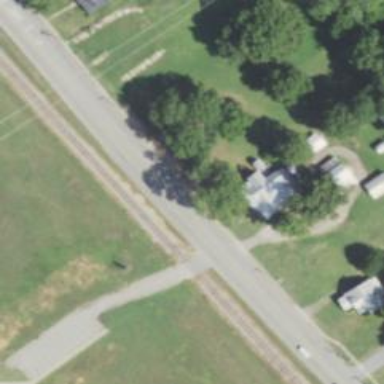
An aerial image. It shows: Secondary road.